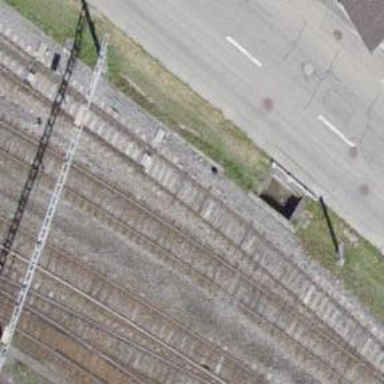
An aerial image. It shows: Railway switch.